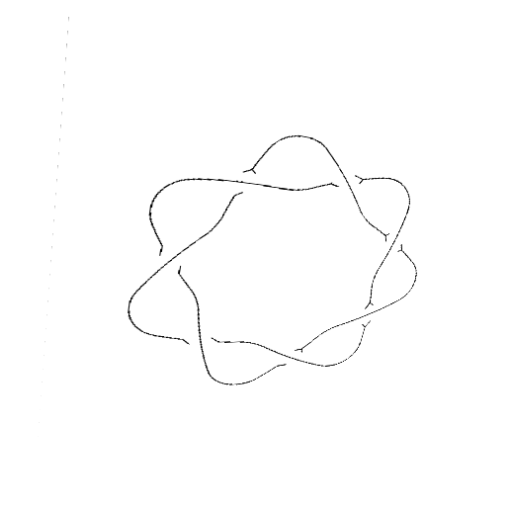
Crossing number: 7